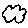
Label: cloud